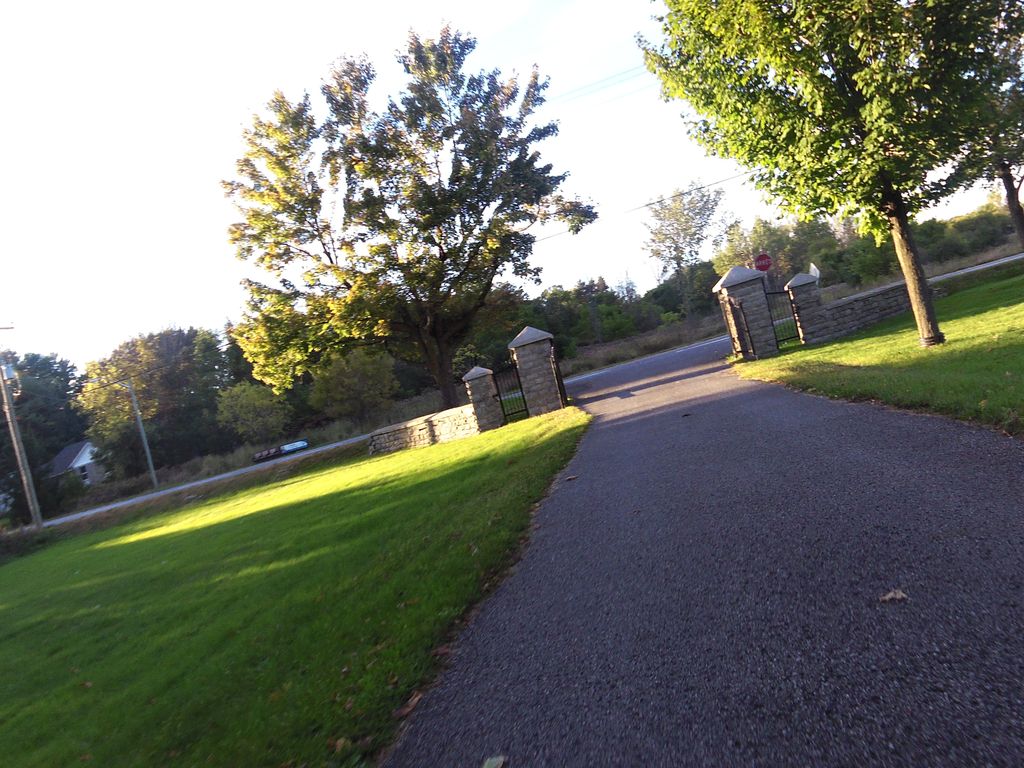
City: ottawa-gatineau